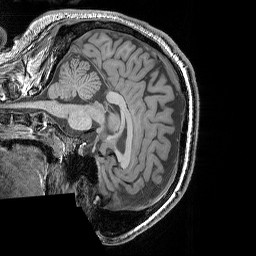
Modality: T1w
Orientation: sagittal
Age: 29
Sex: male
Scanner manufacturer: siemens
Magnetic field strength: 3 T
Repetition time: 1.9 s
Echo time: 0.00444 s